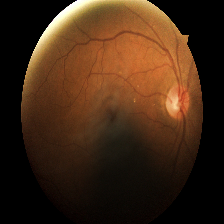
Diabetic retinopathy grade: Moderate